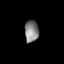
Tissue: lung
Cell type: Epithelial cells
Senescence score: 0.2105
Nuclear area (px): 296
Mean DAPI intensity: 132.774